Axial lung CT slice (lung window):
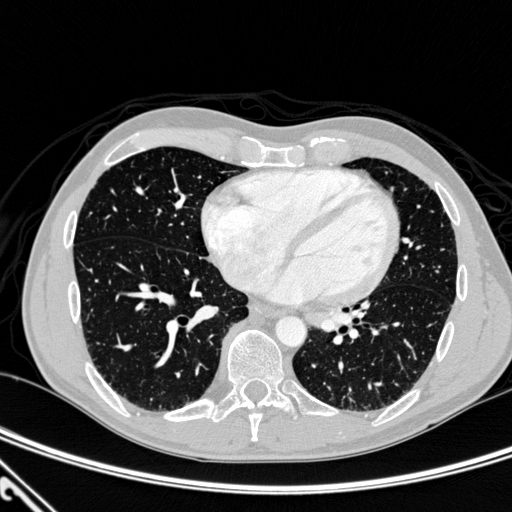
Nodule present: no